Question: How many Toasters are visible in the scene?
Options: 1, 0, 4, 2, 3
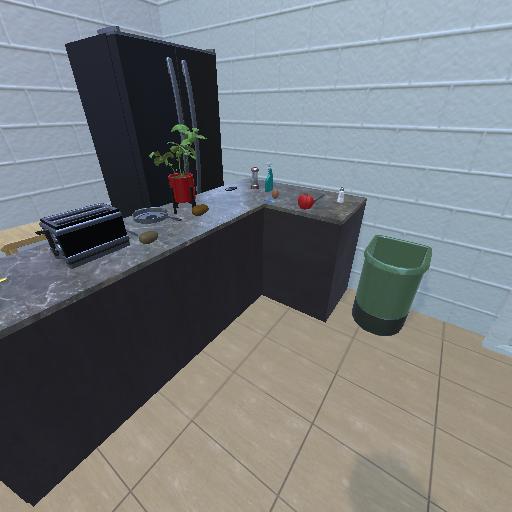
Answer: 1